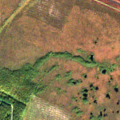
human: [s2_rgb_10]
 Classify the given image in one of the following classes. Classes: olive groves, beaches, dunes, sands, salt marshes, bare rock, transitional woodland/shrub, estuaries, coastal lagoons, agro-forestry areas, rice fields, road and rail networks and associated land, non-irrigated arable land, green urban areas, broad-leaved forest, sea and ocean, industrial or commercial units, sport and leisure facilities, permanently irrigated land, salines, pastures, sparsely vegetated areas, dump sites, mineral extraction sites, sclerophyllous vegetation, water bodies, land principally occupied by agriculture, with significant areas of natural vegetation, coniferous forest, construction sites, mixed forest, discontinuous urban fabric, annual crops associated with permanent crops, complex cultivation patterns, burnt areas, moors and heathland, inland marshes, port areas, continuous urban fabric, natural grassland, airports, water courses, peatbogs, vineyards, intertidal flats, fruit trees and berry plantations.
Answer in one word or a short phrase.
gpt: broad-leaved forest, peatbogs